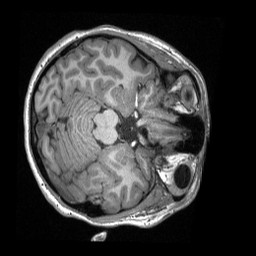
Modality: T1w
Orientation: axial
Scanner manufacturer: siemens
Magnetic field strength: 3 T
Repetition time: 2.3 s
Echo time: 0.00308 s